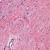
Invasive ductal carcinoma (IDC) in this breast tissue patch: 0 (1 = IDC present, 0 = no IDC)